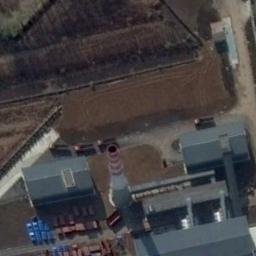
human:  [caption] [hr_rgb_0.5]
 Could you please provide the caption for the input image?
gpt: Behind a row of houses, there are three thermal power stations that are blowing smoke .

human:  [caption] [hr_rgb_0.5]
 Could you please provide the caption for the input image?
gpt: The thermal power station is on the bare land next to some buildings .

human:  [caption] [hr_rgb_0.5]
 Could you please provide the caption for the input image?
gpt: There is a factory building in a thermal power station, A chimney, and a coal yard next to it .

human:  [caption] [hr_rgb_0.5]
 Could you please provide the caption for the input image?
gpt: Many buildings of different shapes are next to the thermal power station .

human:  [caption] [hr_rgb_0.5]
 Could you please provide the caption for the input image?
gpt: There are some black buildings on the thermal power station .